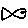
Label: fish